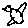
Label: bird